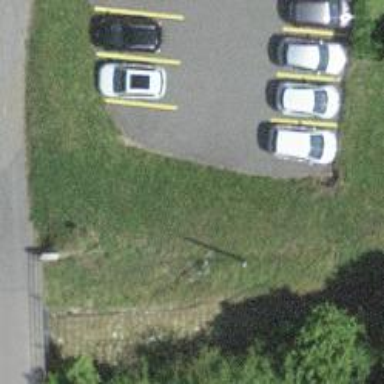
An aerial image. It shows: Road serving as parking aisle.